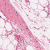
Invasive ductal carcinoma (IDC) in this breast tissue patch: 0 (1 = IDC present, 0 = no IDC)